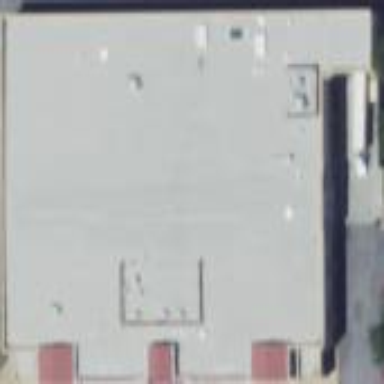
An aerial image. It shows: Supermarket located in building.